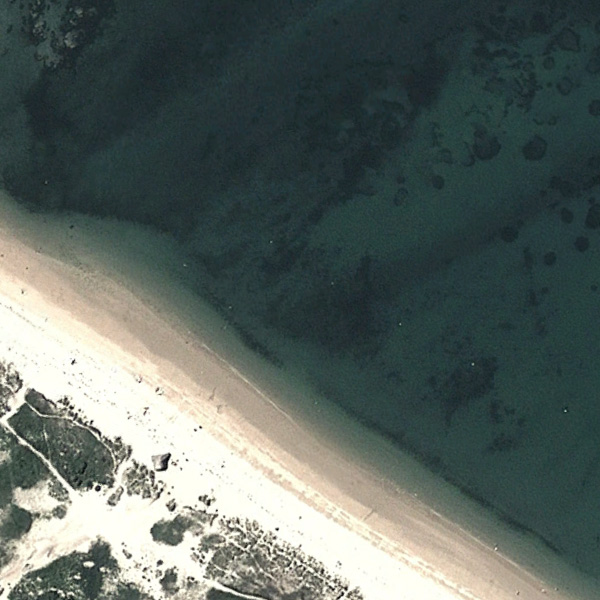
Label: Beach